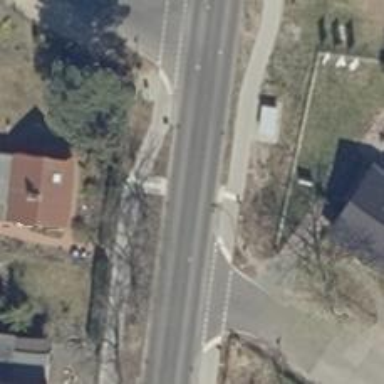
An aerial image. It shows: Unmarked road crossing.